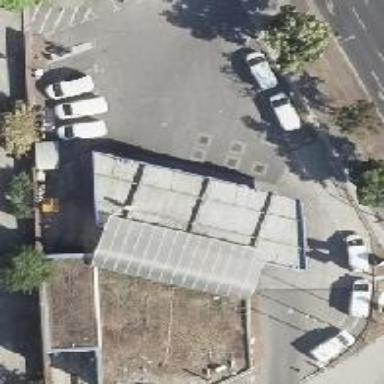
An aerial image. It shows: Retail establishment providing fuel services.